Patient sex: F
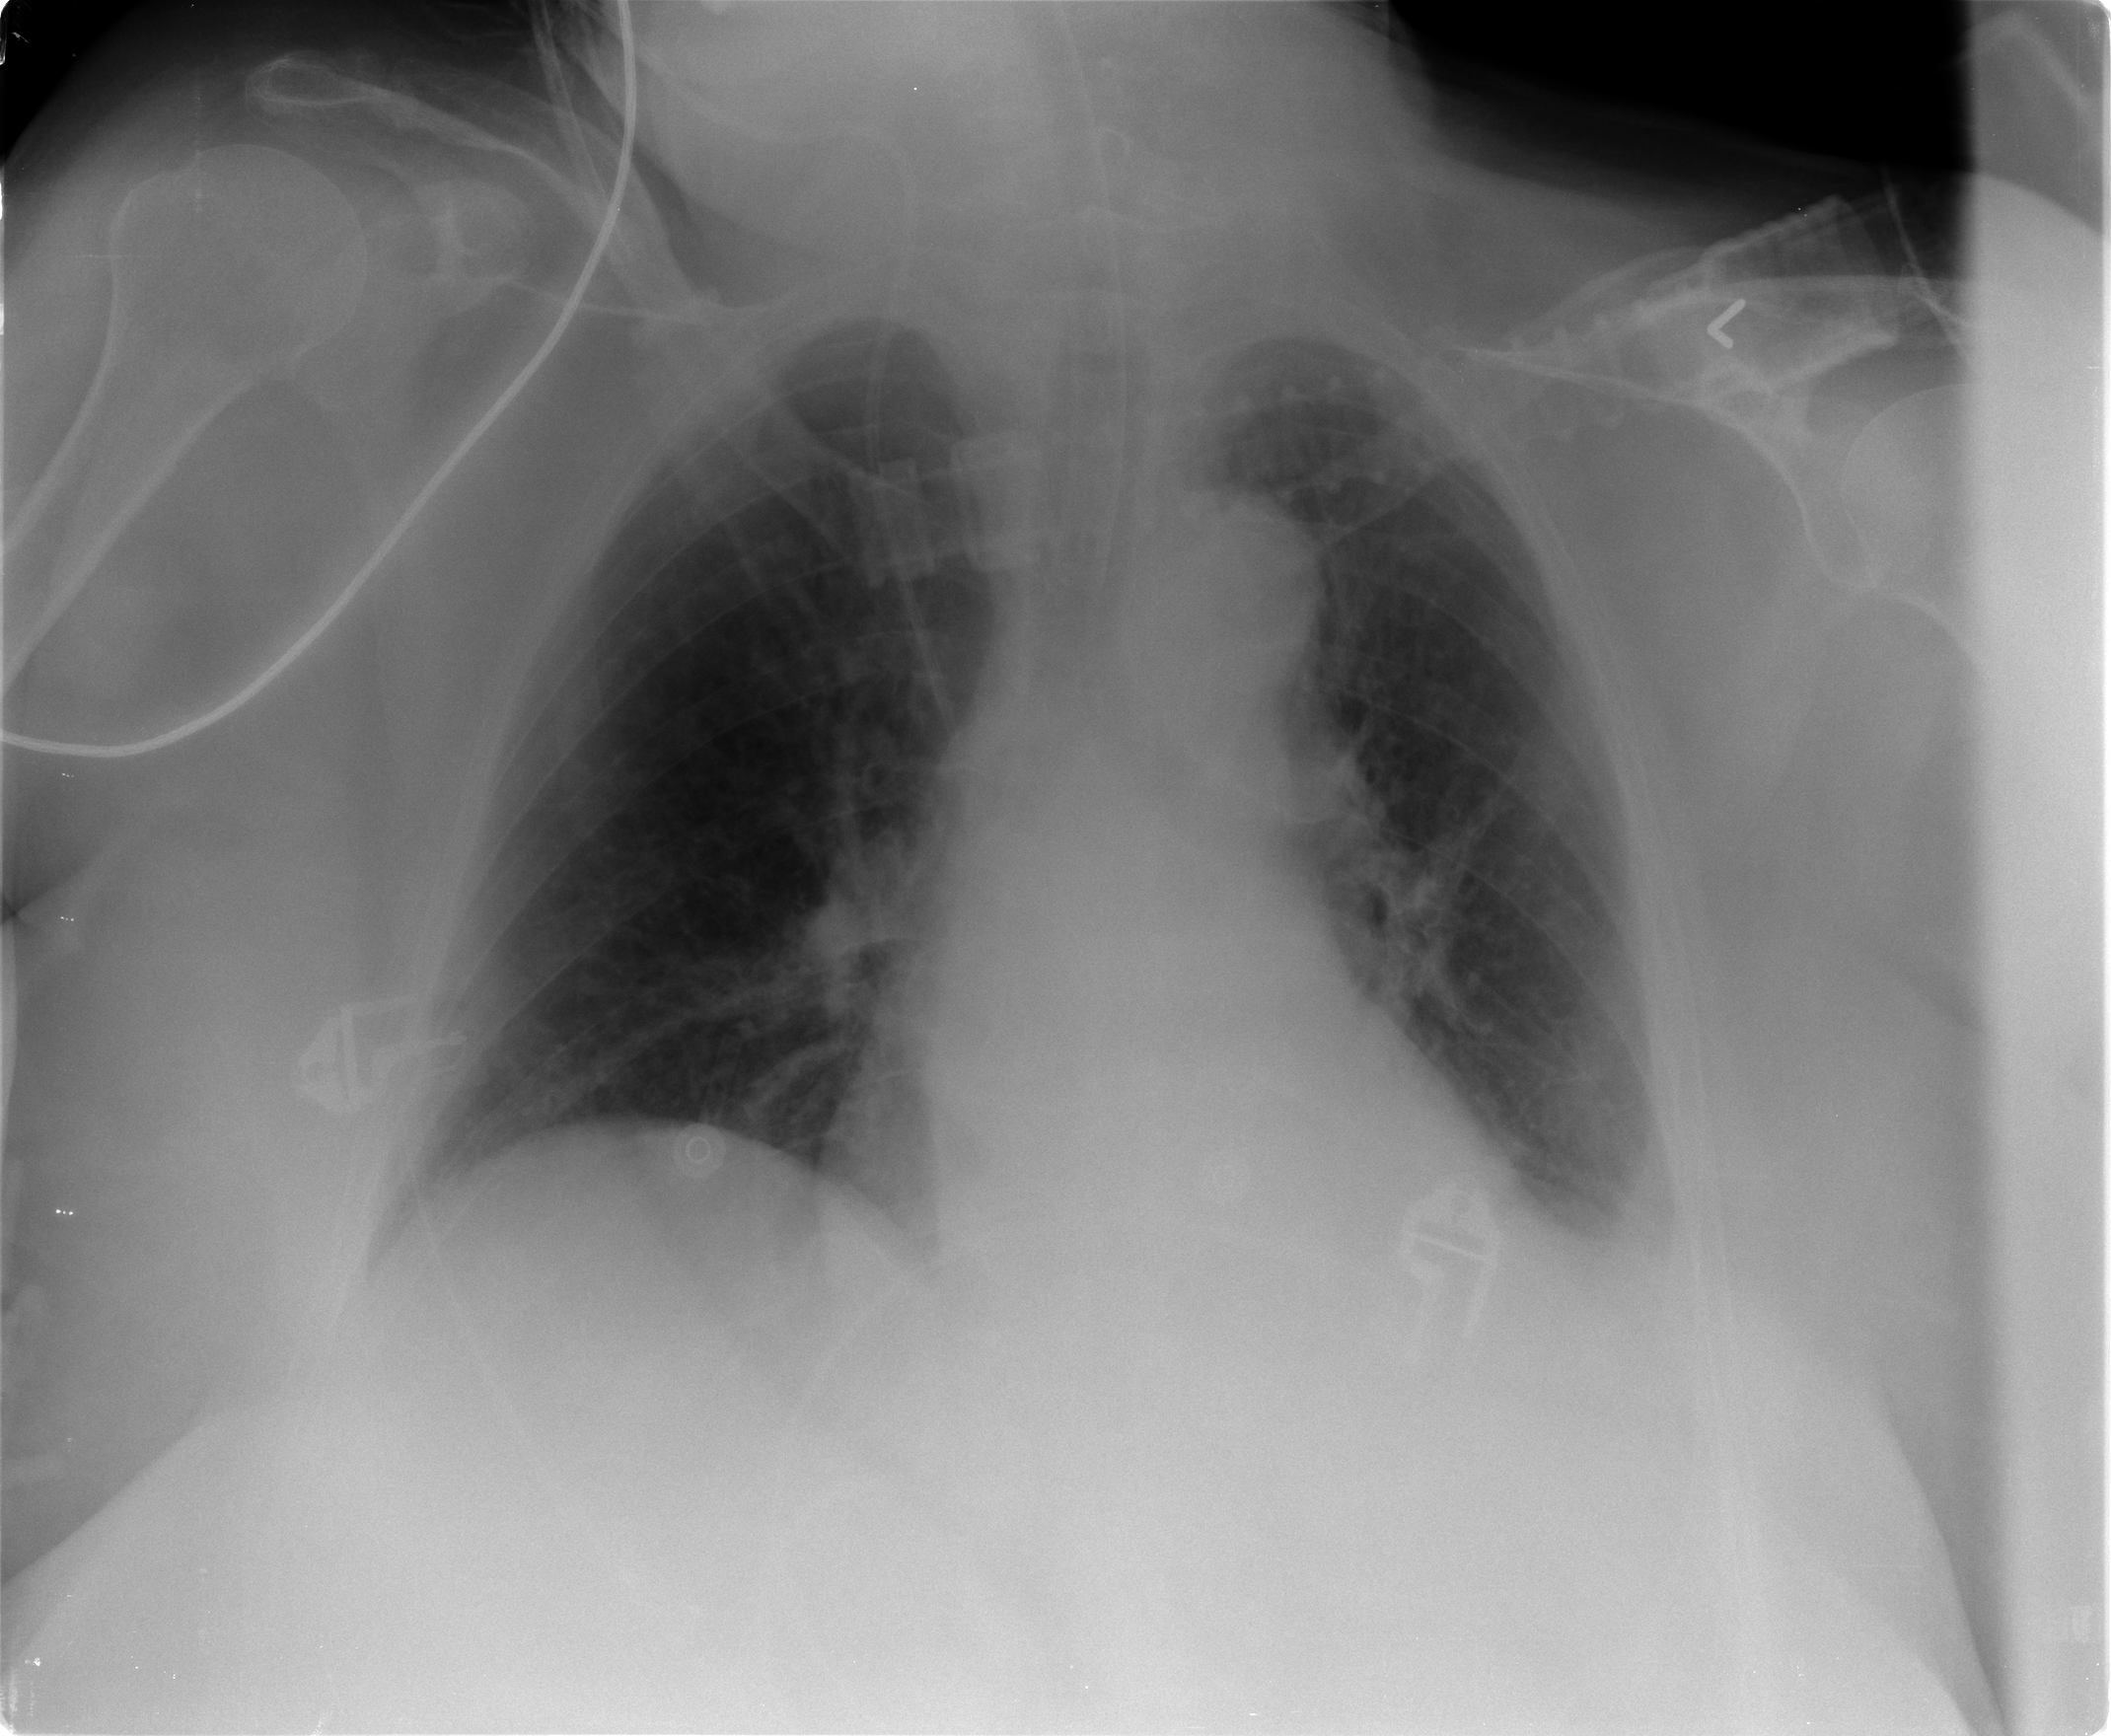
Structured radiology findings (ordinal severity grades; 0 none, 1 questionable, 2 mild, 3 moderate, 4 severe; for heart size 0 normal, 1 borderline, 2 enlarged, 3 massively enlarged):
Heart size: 0
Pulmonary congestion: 0
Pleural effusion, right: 0
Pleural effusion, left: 2
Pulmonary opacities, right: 0
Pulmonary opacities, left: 0
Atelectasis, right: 0
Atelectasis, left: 0